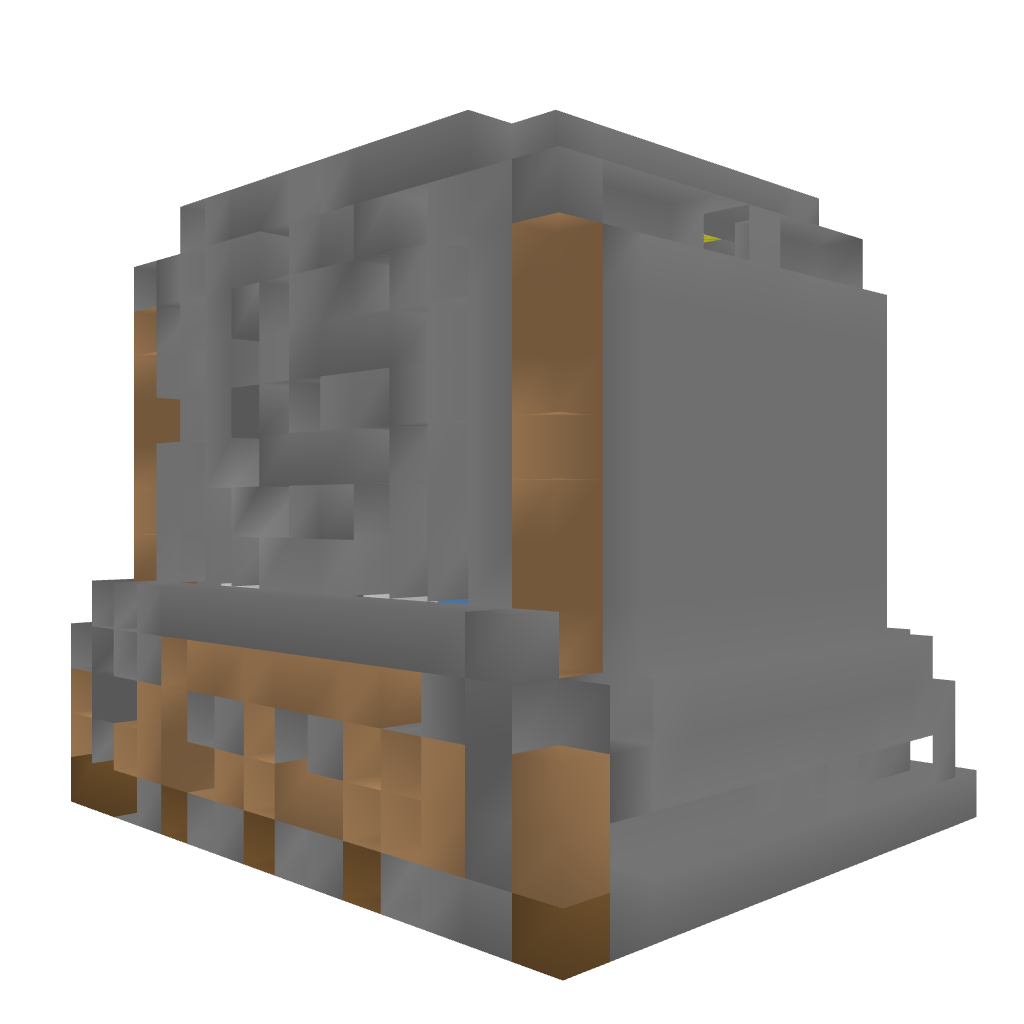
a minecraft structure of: Skin - Plant Melon / Watermelon bad low quality